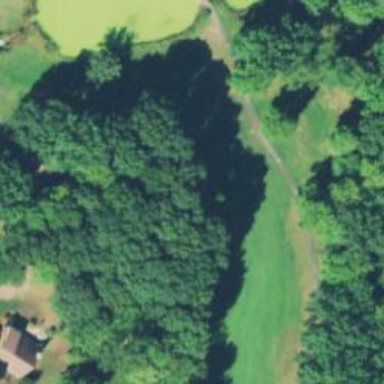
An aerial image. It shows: Golf hole.